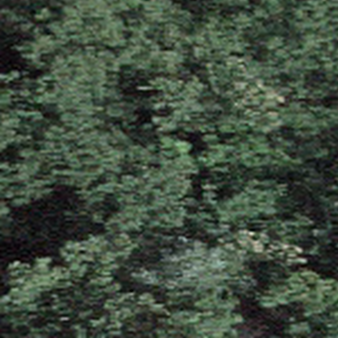
Label: other